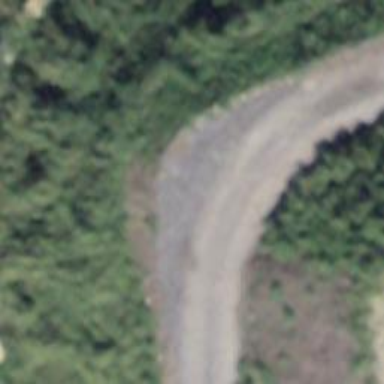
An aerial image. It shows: Track road with grade3 tracktype.